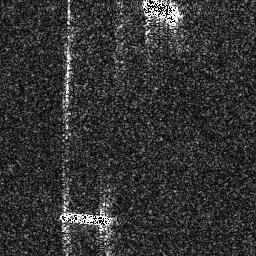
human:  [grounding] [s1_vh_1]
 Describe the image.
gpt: In the satellite image, there is  <ref>1 medium ship </ref> <box>[[21, 81, 43, 88, 0]]</box> located at bottom,  <ref>1 medium ship </ref> <box>[[53, 0, 69, 10, 0]]</box> located at top.